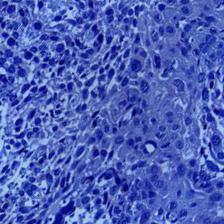
Diagnosis: OSCC